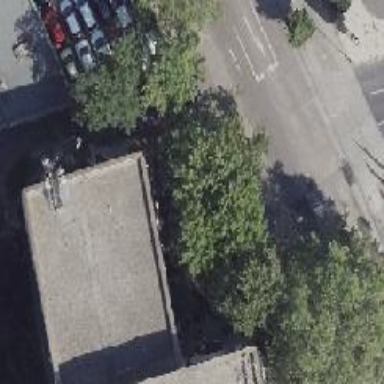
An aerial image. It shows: There is collision protection around obstacle in the parking area.